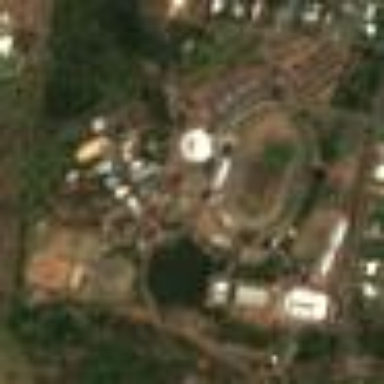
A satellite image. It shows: Showground used for recreation on large open area.